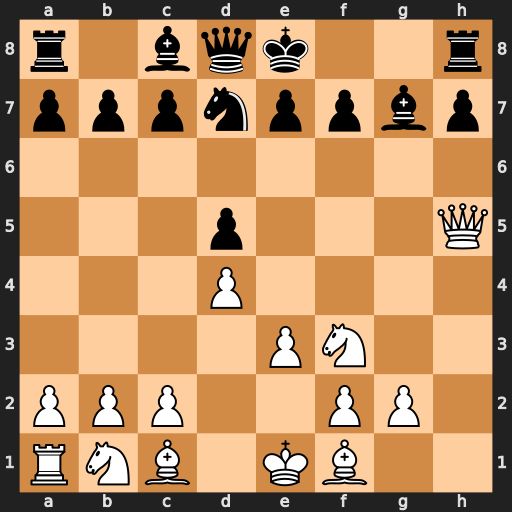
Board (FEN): r1bqk2r/pppnppbp/8/3p3Q/3P4/4PN2/PPP2PP1/RNB1KB2
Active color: w
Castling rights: Qkq
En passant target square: -
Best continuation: Ng5 Rf8 Ne6 Nf6 Nxg7+